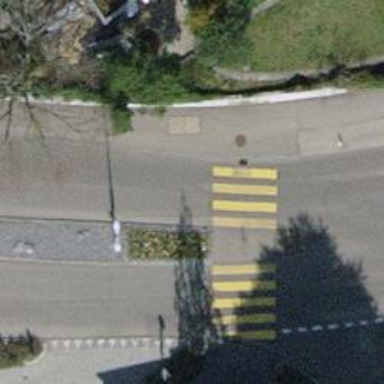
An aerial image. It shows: Marked zebra crossing with island in the middle.